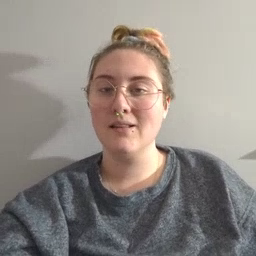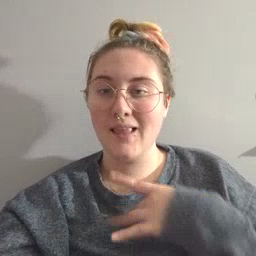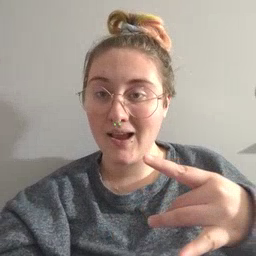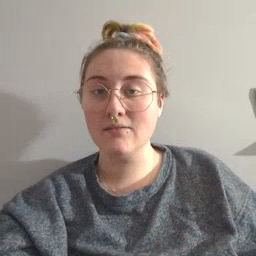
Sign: like